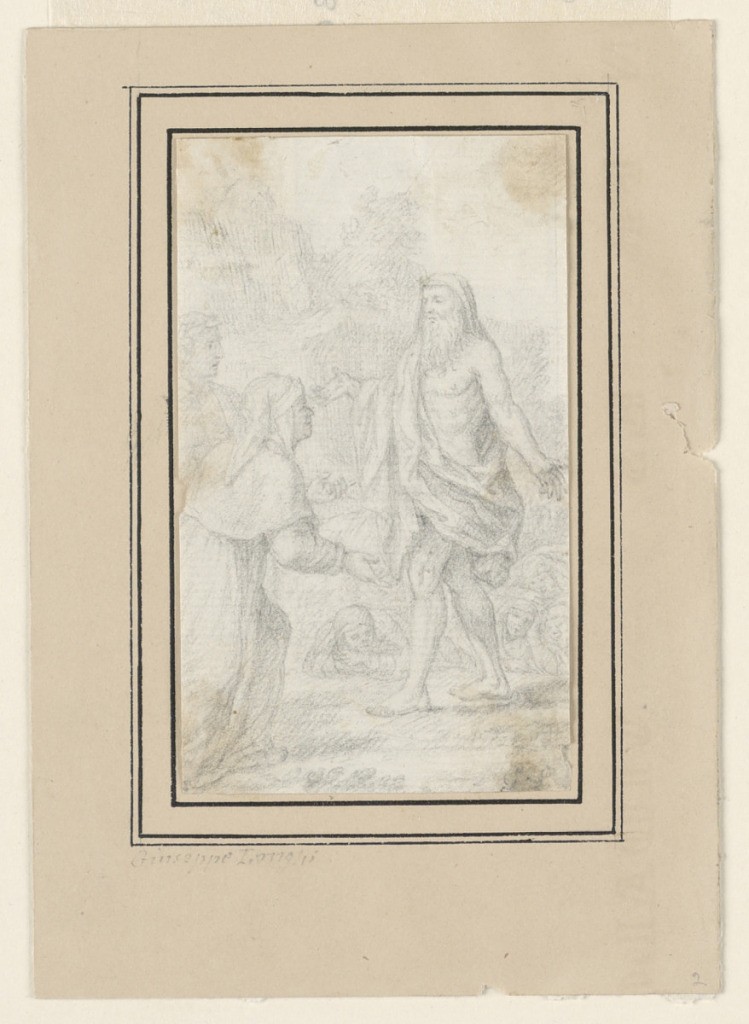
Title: Cacciaguida Greets Dante and Virgil
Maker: Giuseppe Longhi, Italian, 1766–1831
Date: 1790–1830
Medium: Graphite on cream paper, laid down
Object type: Drawing
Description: An elderly bearded man, half-nude, greets Dante and Virgil. This is  Cacciaguida, Dante's great-grandfather. Dante wears a hood or Phrygian cap, while Virgil wears a laurel crown. Figures appear prostrate on the ground behind them.